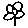
Label: flower